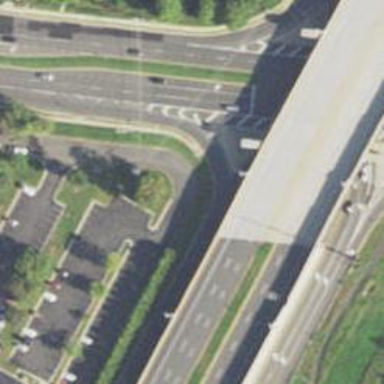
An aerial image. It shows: Expressway bridge with asphalt surface at the trunk highway level.